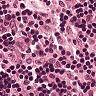
Metastatic tissue present: no